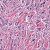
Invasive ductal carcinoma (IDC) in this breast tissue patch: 1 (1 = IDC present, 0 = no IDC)